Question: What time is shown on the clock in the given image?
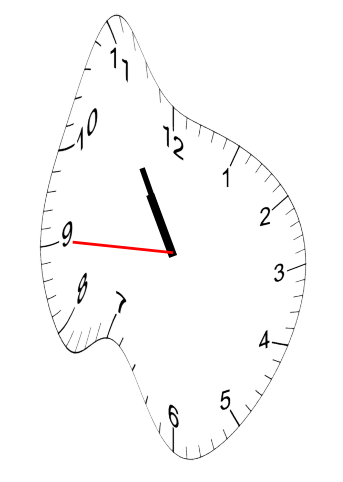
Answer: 10:54:45